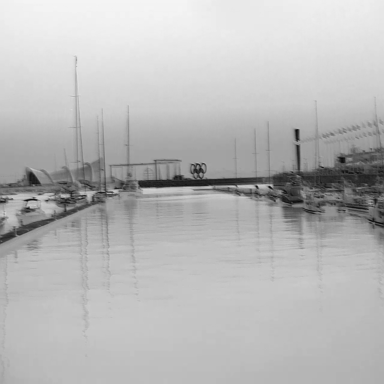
There are nine objects shown in the infrared image, including seven sailboats, and two canoes.